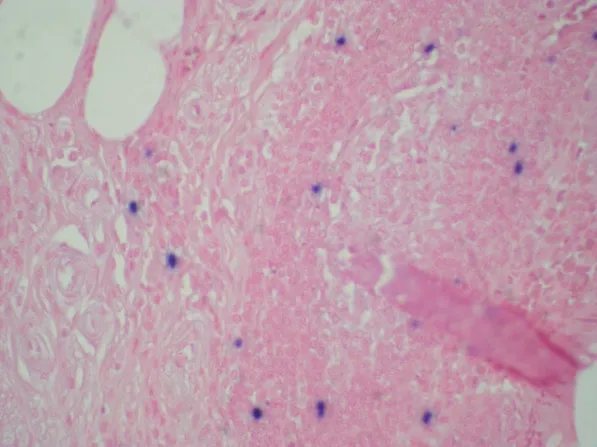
Appendiceal infiltrate showing scattered Epstein Barr Virus-positive cells (100 X).
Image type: pathology (h&e)